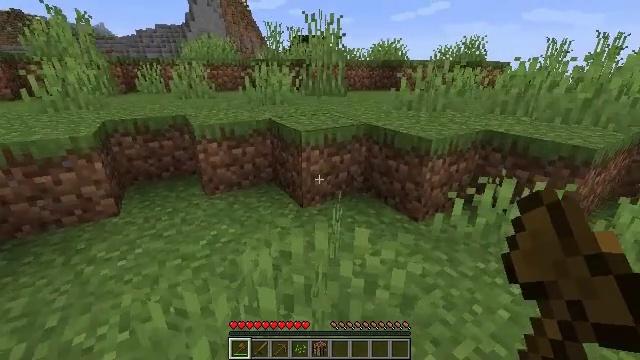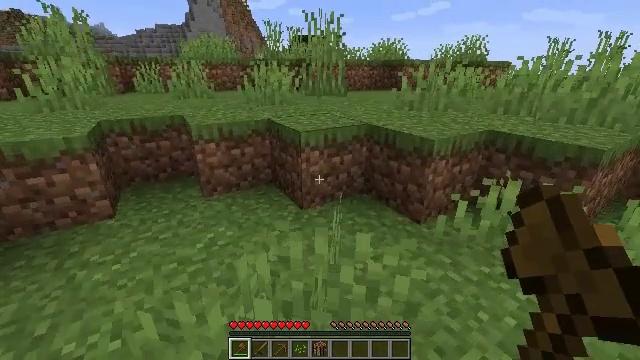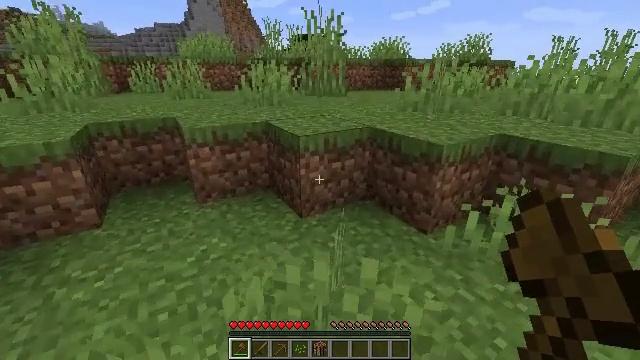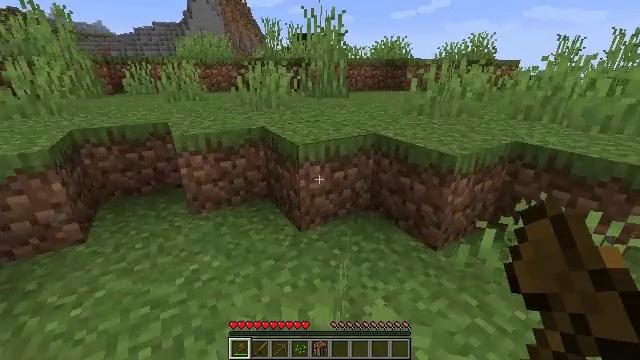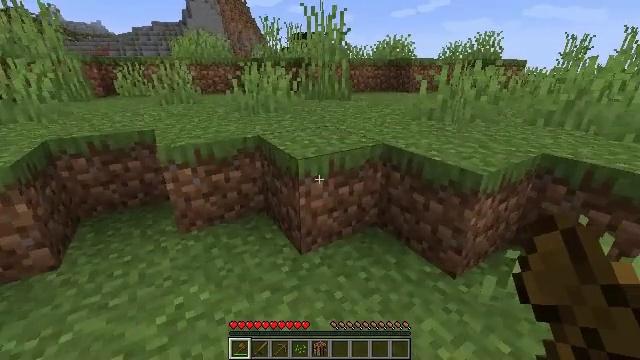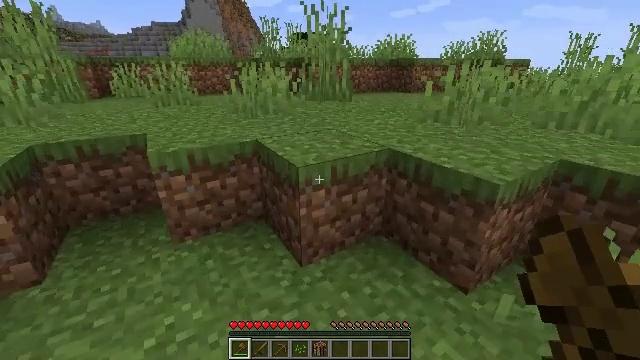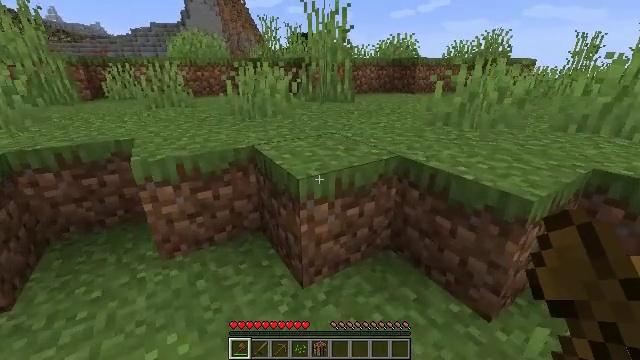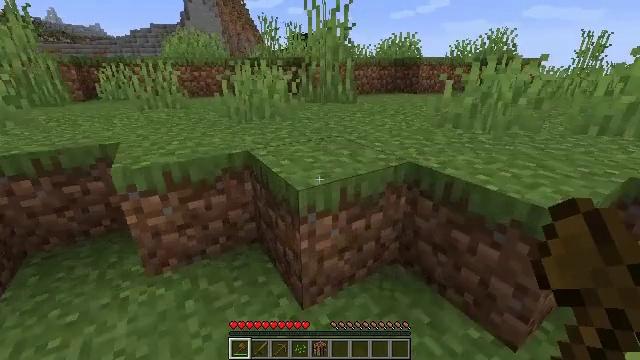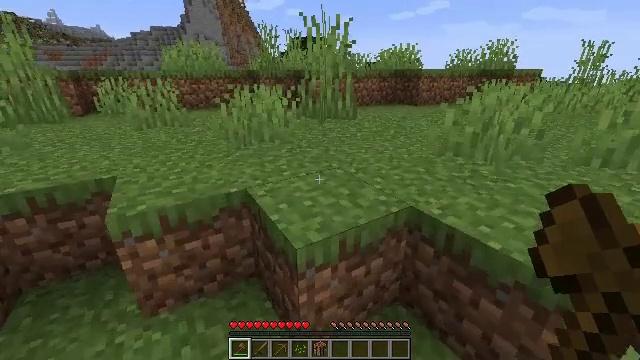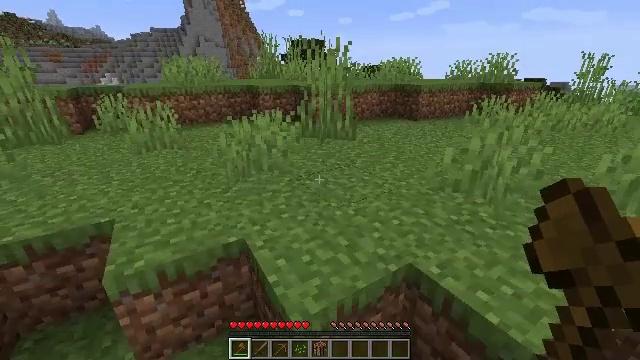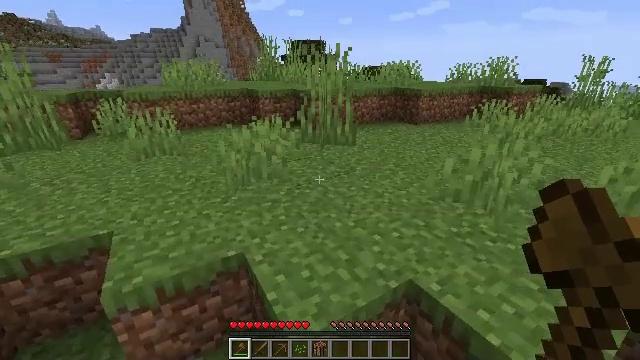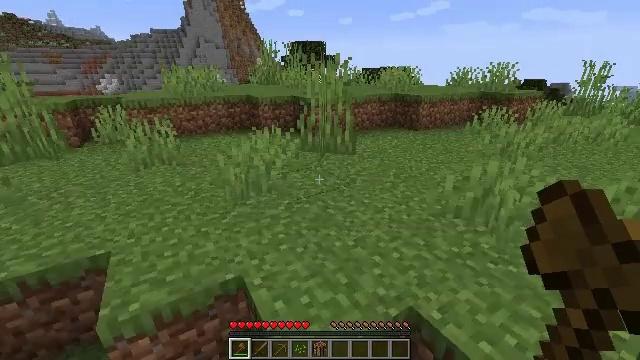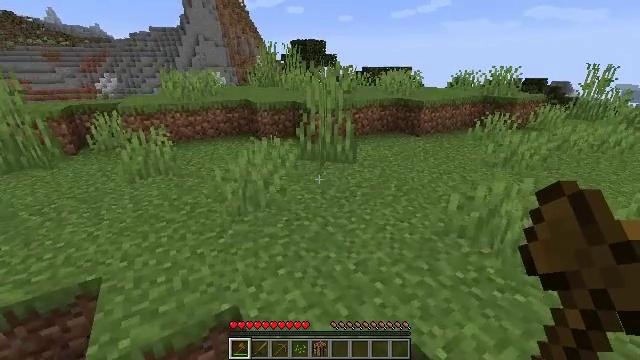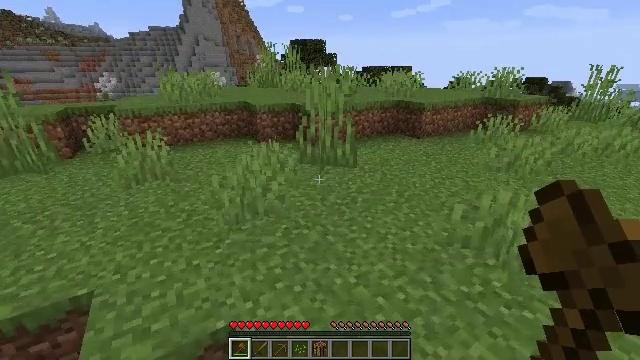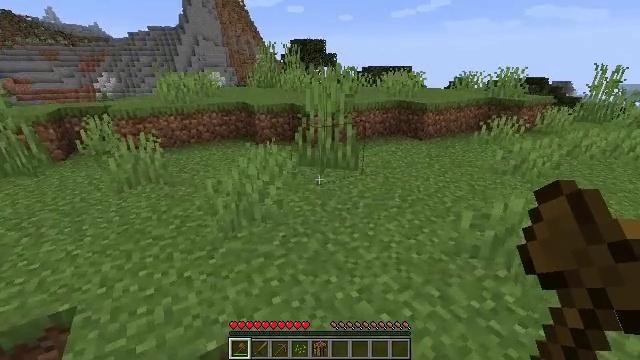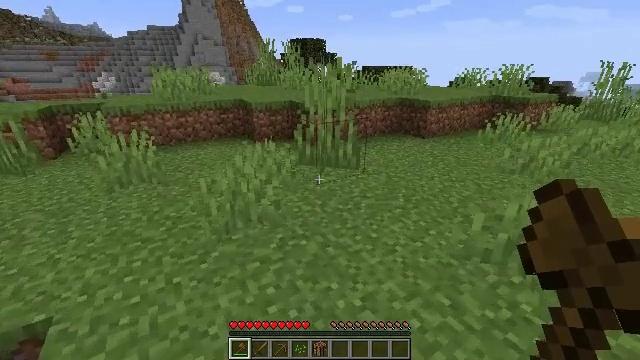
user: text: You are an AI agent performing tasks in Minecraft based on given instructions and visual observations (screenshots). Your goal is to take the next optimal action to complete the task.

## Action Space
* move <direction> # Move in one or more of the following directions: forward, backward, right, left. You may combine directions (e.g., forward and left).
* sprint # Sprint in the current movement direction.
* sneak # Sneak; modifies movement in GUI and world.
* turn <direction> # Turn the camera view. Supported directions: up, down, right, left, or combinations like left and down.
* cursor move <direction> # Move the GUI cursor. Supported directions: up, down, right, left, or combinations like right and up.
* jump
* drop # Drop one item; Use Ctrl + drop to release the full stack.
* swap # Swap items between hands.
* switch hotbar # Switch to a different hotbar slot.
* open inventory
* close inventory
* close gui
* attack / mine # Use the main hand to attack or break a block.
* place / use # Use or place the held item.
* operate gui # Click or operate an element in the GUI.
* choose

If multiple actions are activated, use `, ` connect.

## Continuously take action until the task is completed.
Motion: motion action
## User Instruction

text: Collect the pumpkin by holding left button.
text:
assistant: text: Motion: move forward
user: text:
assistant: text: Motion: move forward
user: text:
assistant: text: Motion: move forward
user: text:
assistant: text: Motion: move forward
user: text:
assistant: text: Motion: move forward
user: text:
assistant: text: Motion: move forward
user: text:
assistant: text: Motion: move forward
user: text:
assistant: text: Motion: move forward, jump
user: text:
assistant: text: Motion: move forward, jump
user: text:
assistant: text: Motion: move forward, jump
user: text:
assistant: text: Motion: move forward, jump
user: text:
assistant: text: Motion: move forward, jump
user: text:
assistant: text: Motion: move forward
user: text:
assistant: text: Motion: move forward
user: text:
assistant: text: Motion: move forward
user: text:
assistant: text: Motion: move forward
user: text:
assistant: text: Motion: move forward
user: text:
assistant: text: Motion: move forward
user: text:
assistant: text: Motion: move forward
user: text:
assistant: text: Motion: move forward
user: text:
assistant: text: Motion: move forward
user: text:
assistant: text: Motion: move forward
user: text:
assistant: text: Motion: move forward
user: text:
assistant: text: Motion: move forward
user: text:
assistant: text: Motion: move forward
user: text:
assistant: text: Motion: move forward
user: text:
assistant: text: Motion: move forward
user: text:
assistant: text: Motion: move forward
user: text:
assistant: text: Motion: move forward
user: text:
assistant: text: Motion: move forward